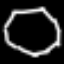
Label: octagon